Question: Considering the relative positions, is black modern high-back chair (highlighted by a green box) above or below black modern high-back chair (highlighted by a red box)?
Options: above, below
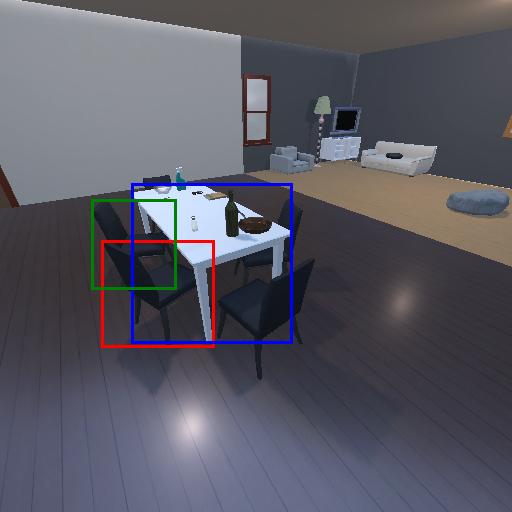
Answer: above